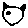
Label: cat